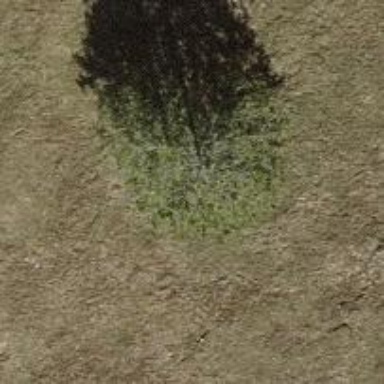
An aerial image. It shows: Single tag "natural: tree."